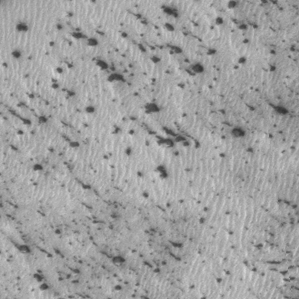
Label: frost